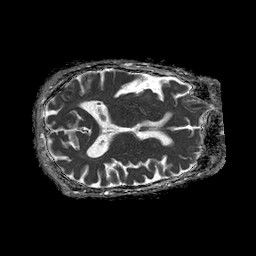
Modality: ADC
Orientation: axial
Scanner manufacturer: philips
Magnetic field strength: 1.5 T
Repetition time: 4.6 s
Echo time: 0.08941 s